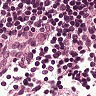
Metastatic tissue present: no